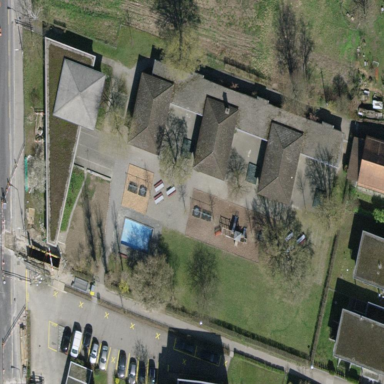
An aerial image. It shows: Kindergarten.